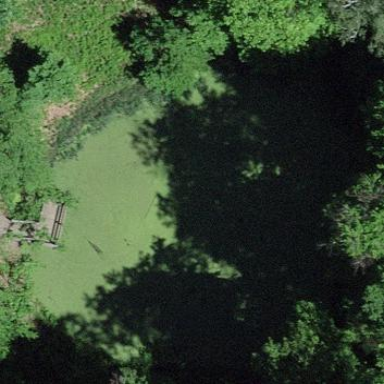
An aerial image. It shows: Peaceful pond surrounded by nature.